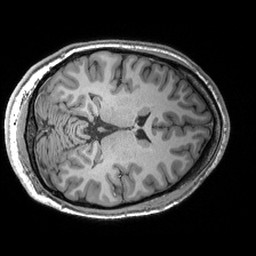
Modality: T1w
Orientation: axial
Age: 24
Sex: male
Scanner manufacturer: siemens
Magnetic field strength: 3 T
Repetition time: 2.53 s
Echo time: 0.00299 s